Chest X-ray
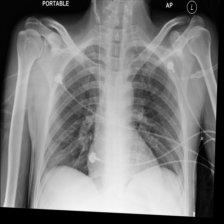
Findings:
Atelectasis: negative
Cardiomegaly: negative
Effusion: negative
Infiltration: negative
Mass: negative
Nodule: negative
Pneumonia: negative
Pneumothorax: negative
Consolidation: negative
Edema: negative
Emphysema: negative
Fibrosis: negative
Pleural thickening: negative
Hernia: negative